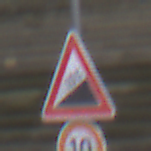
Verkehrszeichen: Steigung10
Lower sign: Geschwindigkeit10
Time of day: Midday
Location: Outdoor (Urban)
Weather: Overcast
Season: NotSpecified
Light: Natural